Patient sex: M
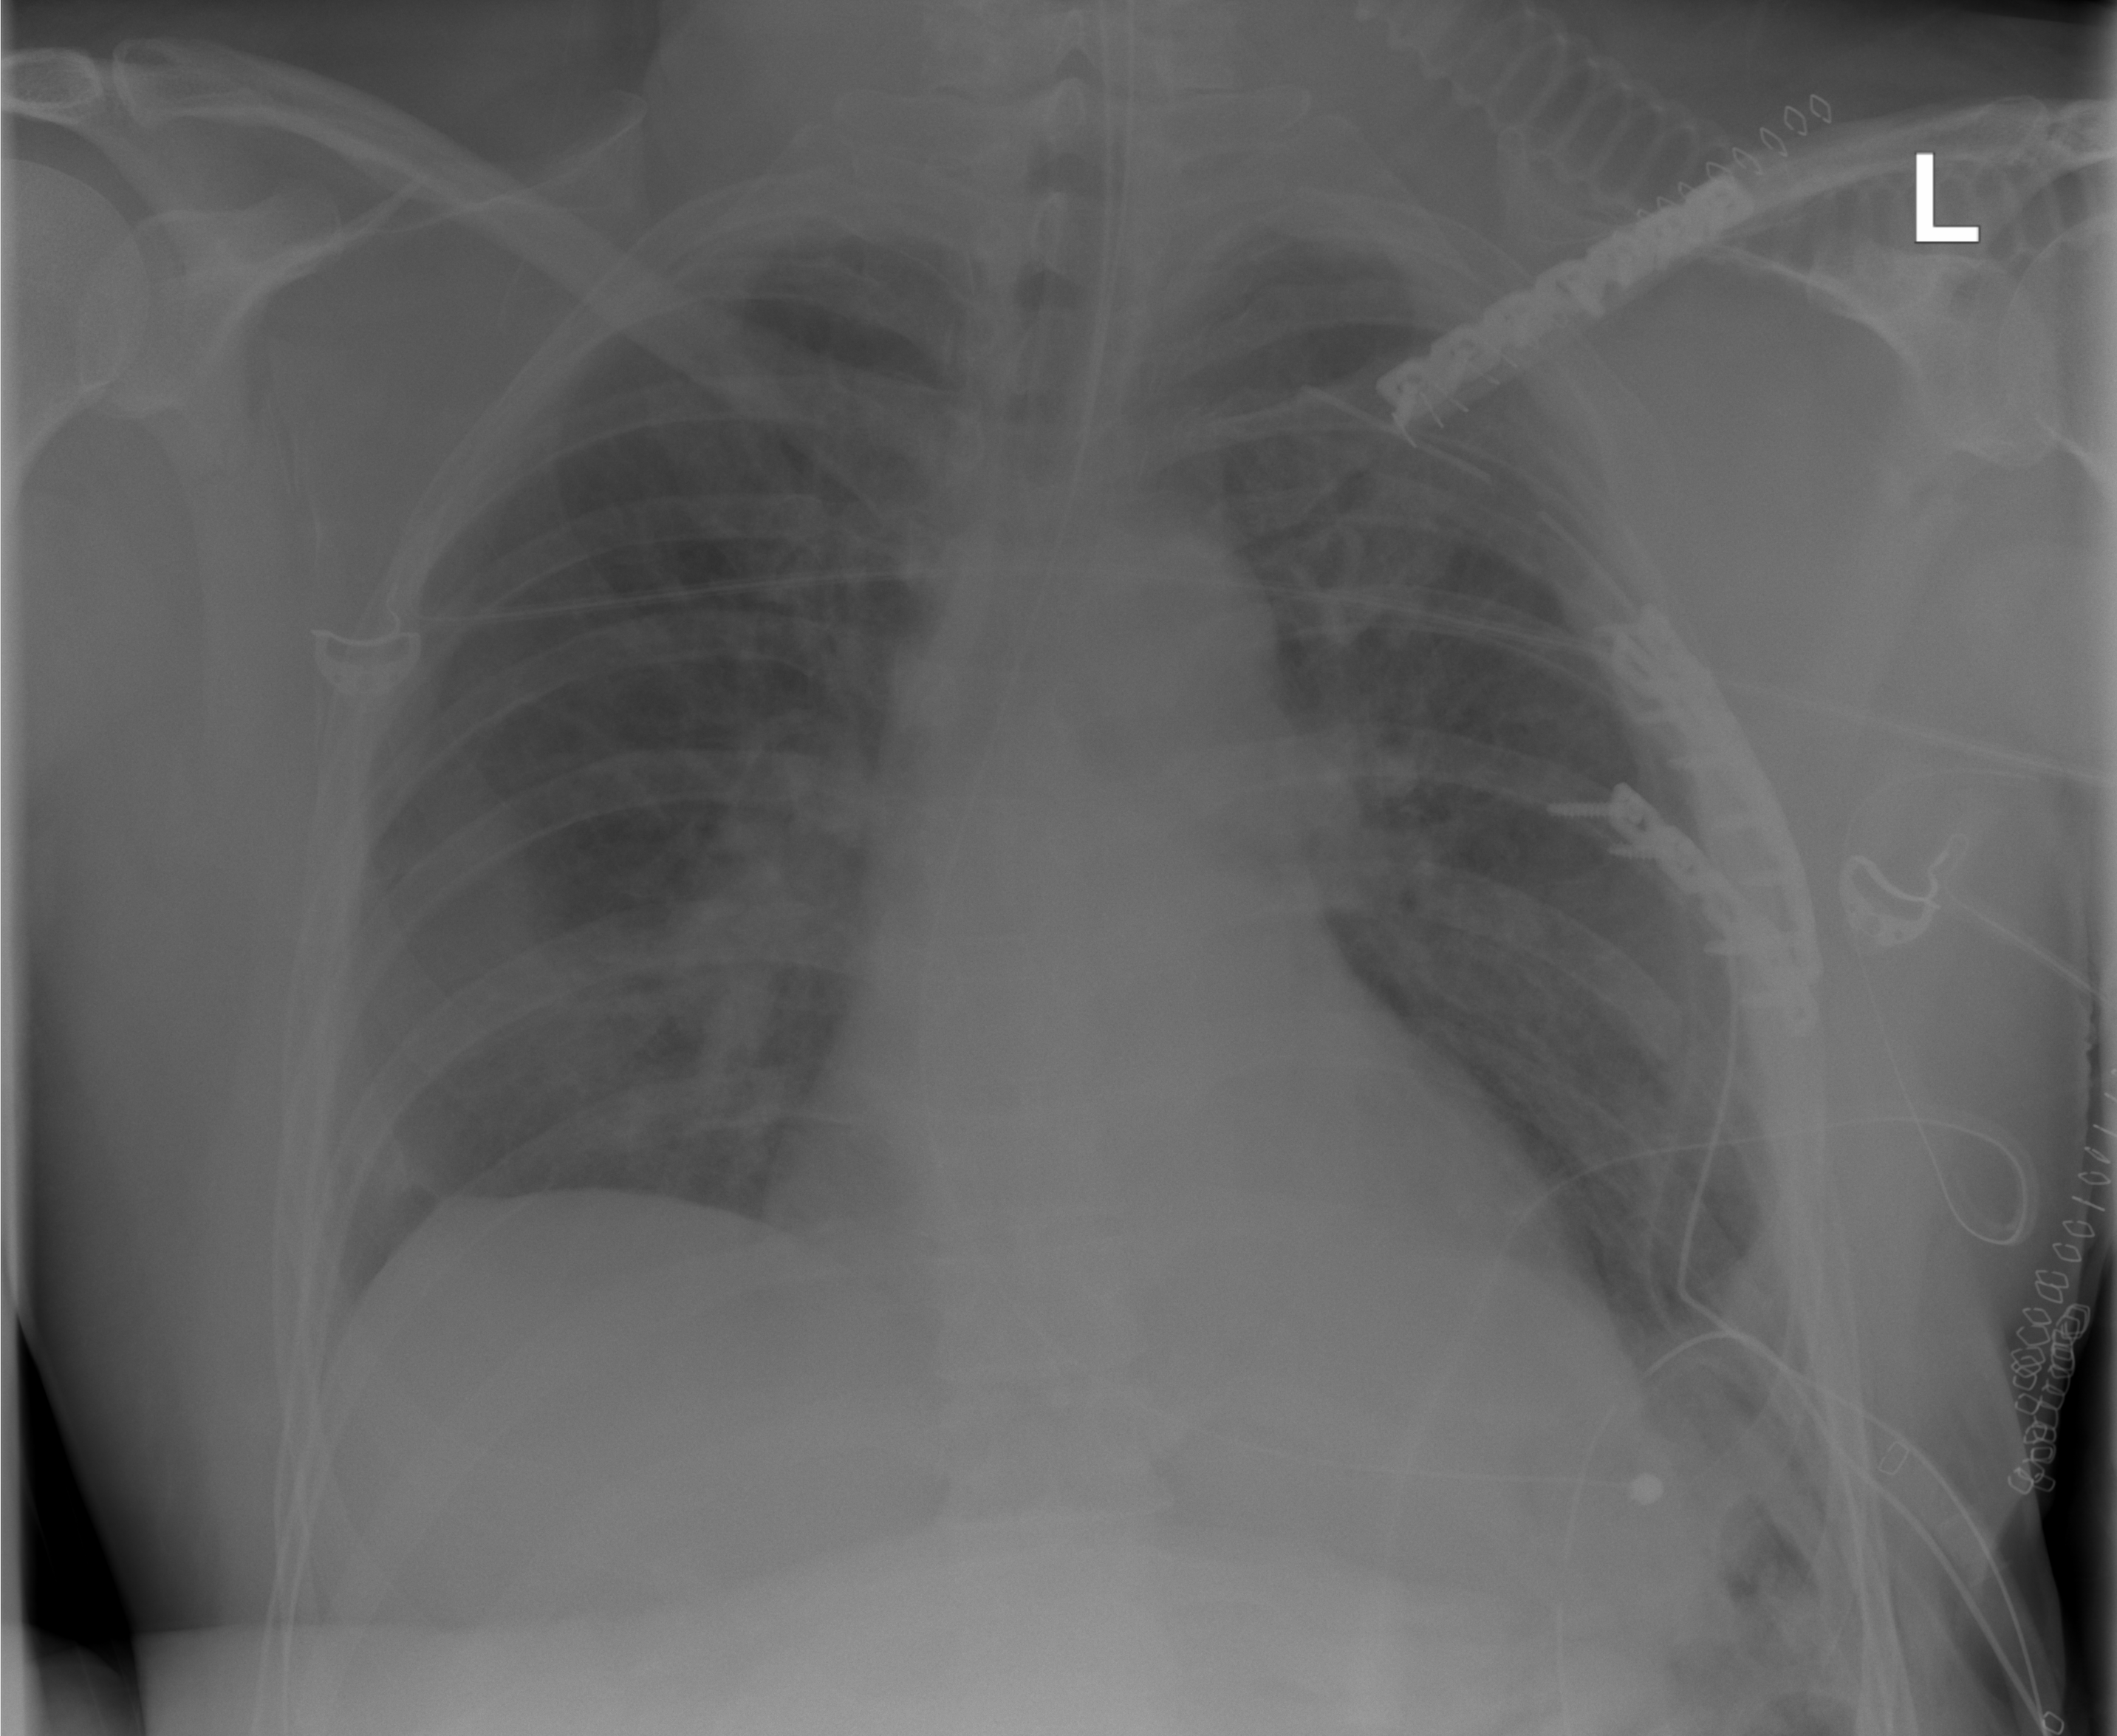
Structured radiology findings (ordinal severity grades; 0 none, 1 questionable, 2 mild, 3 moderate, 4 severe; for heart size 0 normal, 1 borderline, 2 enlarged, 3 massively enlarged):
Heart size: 0
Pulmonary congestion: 0
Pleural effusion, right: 0
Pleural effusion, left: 0
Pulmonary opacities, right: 1
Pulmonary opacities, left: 2
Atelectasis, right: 1
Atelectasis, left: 2